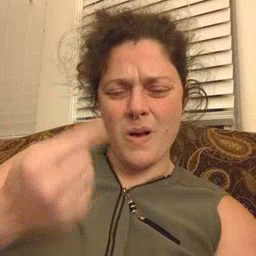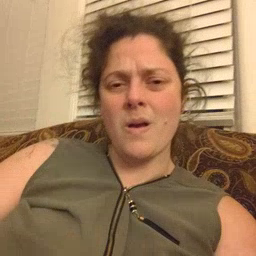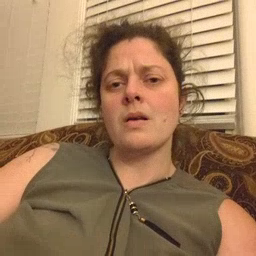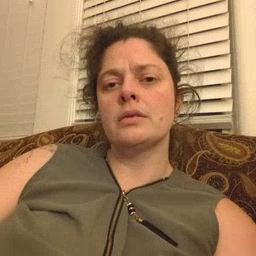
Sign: owie